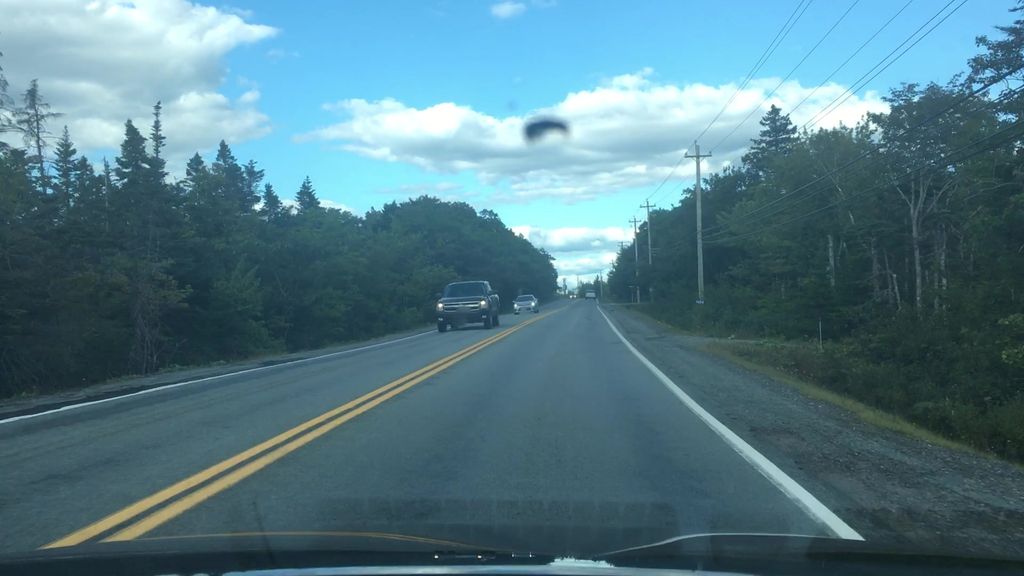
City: halifax